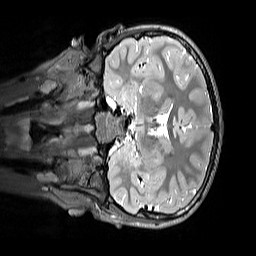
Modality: T2w
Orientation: coronal
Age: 9
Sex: male
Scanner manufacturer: siemens
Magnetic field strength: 3 T
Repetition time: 3.2 s
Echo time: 0.408 s